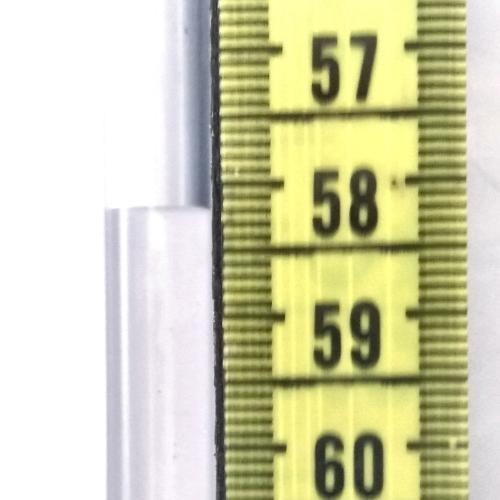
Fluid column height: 58.2 cm